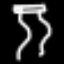
Label: hourglass